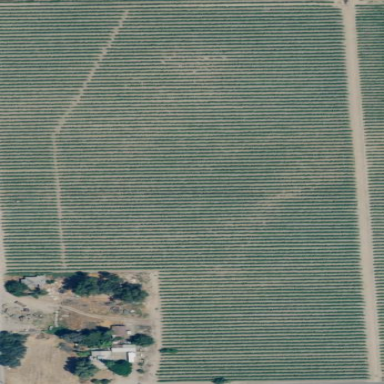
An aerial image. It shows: Vineyard where grapes are grown.